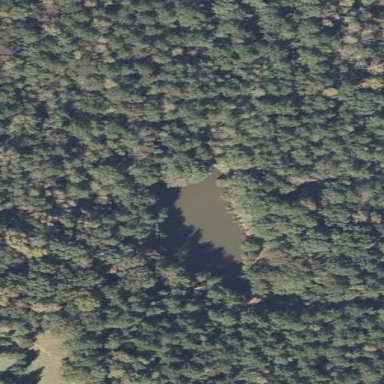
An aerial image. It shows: Peaceful pond surrounded by nature.